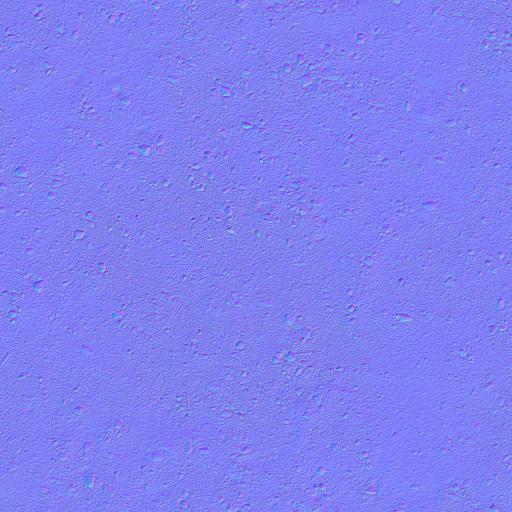
dirt dirty gravel ground pebbles soil